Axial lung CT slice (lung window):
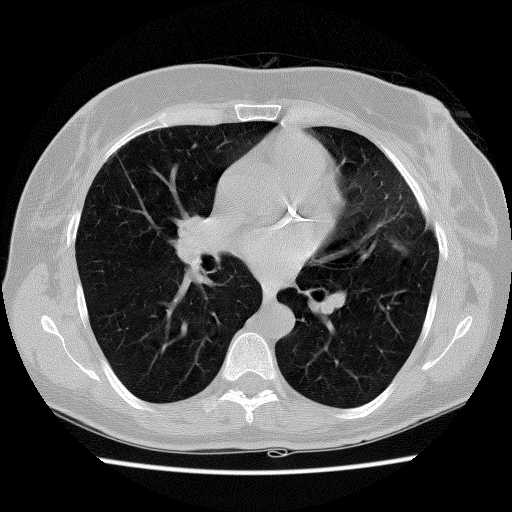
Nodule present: no